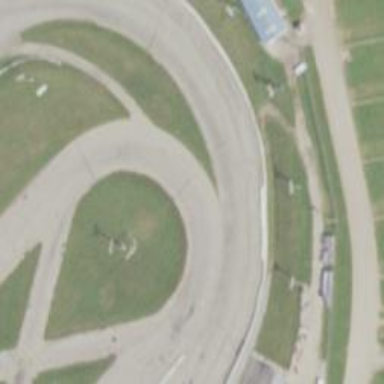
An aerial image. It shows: Raceway for motor sports.